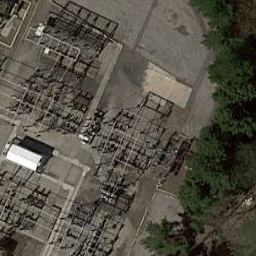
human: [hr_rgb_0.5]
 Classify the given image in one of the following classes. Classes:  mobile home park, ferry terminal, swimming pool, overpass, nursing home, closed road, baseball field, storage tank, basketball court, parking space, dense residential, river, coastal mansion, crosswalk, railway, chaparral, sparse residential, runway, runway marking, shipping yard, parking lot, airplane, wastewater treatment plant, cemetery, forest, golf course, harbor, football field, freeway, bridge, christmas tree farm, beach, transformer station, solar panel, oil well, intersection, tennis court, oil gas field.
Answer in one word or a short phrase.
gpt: transformer station